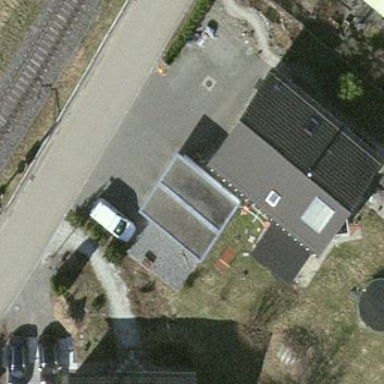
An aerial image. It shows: Group of garages.